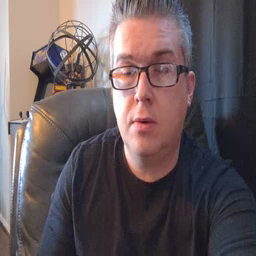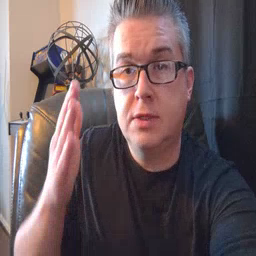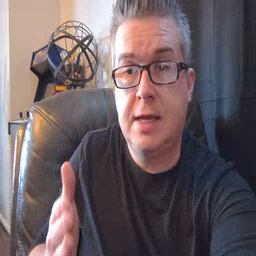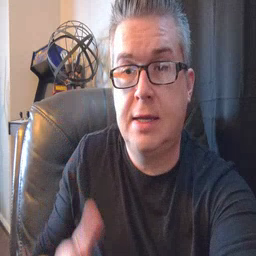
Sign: beside